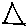
Label: triangle